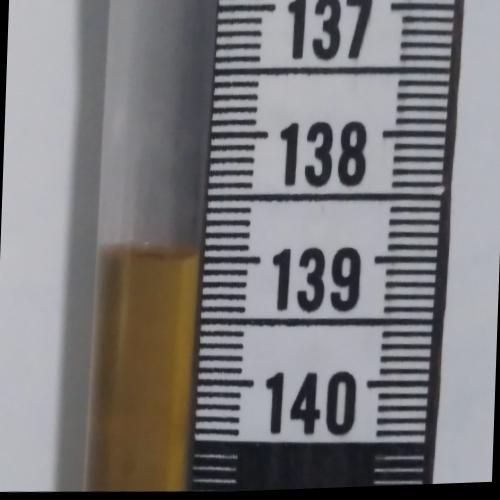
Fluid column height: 139.0 cm